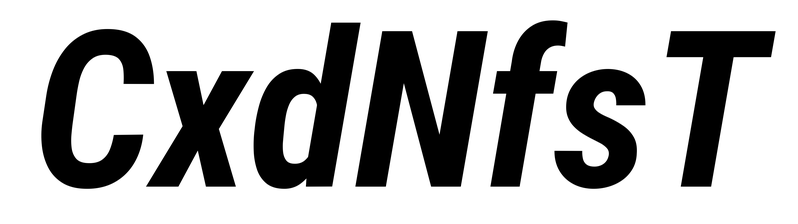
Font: Roboto-Italic_Condensed_Bold_Italic